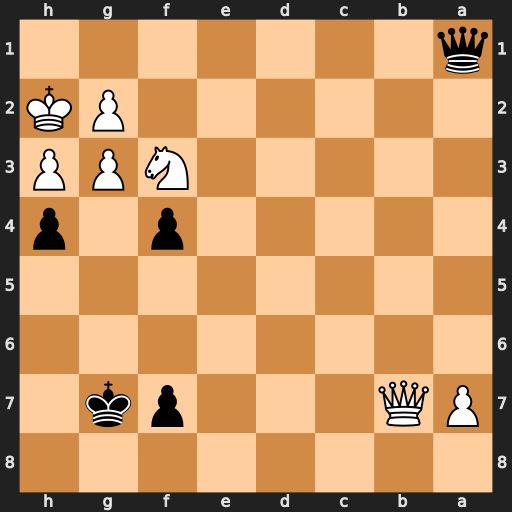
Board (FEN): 8/PQ3pk1/8/8/5p1p/5NPP/6PK/q7
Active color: b
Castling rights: -
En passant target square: -
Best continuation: hxg3#